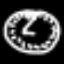
Label: hourglass